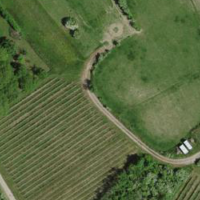
EUNIS habitat code: 52
Species observed at this site:
Campanula persicifolia